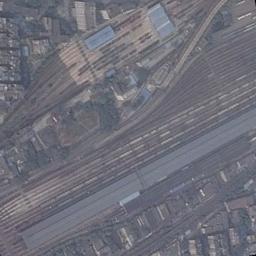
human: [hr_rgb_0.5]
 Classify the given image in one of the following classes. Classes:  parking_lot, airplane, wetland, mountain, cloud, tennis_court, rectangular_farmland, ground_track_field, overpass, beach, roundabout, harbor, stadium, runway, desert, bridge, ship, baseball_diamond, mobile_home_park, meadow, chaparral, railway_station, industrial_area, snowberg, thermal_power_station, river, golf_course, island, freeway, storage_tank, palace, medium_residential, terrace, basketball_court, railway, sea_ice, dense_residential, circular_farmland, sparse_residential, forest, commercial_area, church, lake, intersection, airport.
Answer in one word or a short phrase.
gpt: railway_station